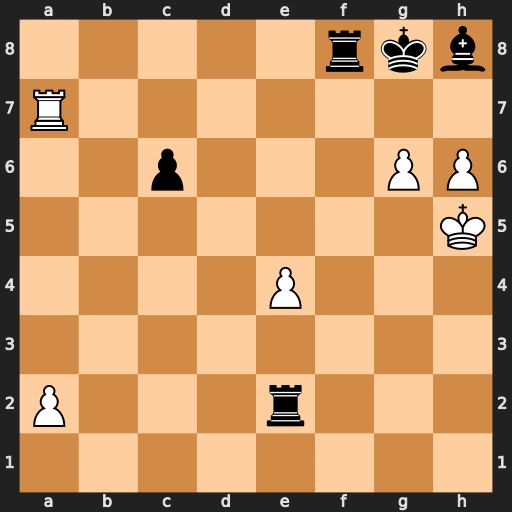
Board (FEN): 5rkb/R7/2p3PP/7K/4P3/8/P3r3/8
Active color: w
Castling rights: -
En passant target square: -
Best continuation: h7#